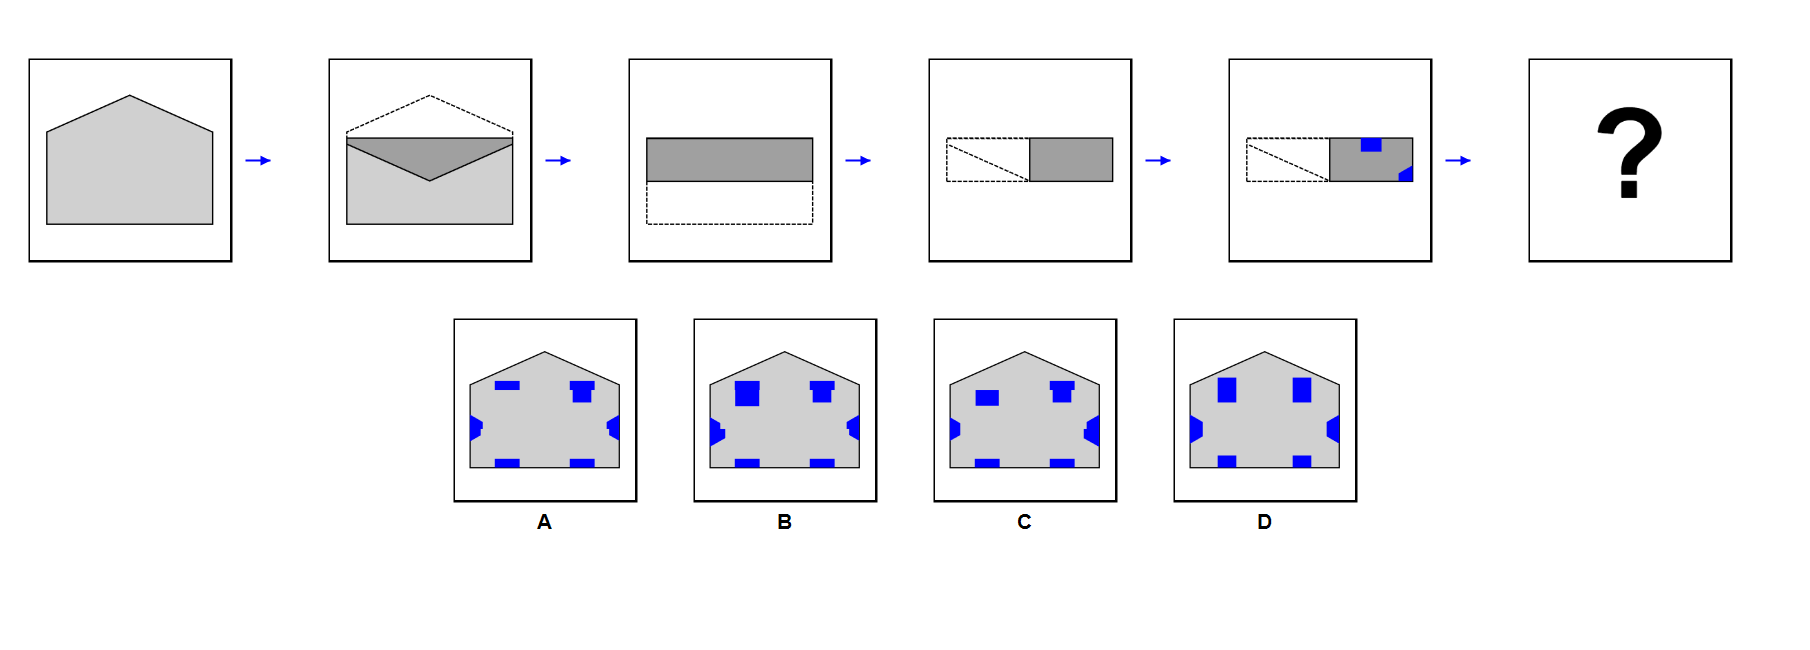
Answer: D